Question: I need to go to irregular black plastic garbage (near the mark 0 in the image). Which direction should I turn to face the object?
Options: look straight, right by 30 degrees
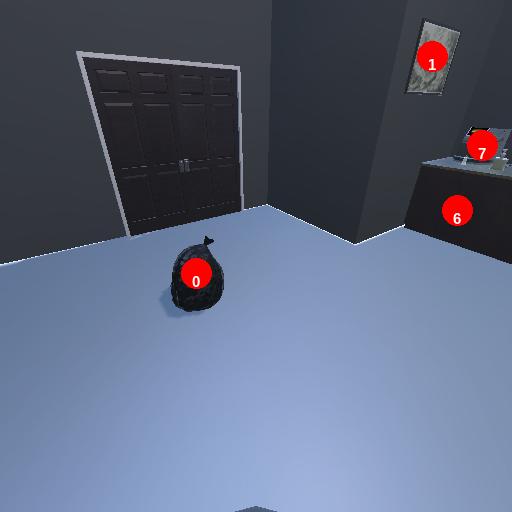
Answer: look straight